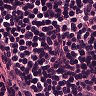
Metastatic tissue present: no